Question: Currently in my code I am doing something like this
'''
public class Subject
{
private List<Subject> _prerequisites;
}
'''
A subject can have many prerequisites (which are also subjects), and subject can be a prerequisite of many subjects.
We were originally using typed datasets to save the data to the database and our tables looked like this:

We now want to migrate from using typed datasets to entity framework but I'm not sure how to create the mapping. Generating the EF from the database doesn't really work as it just drops each table and uses the foreign keys as navigation properties. From what I understand EF doesn't need another entity for a many to many relationship. If anyone can help, that would be great! Cheers!
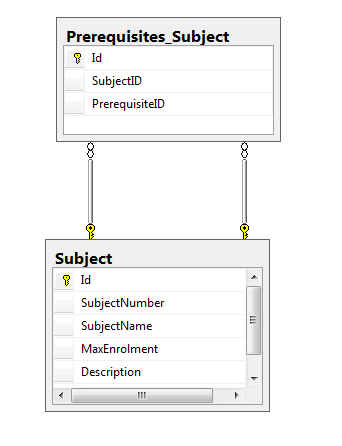
Answer: Figured it out. Needed to override the default model building of this in the OnModelCreating method in the class that inherits the DbContext.
'''
protected override void OnModelCreating(DbModelBuilder modelBuilder)
{
modelBuilder.Entity<Subject>().
HasMany(m => m.Prerequisites).
WithMany()
.Map(m =>
{
m.ToTable("SubjectPrerequisite");
m.MapLeftKey("SubjectId");
m.MapRightKey("PrerequisiteId");
});
}
'''